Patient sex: M
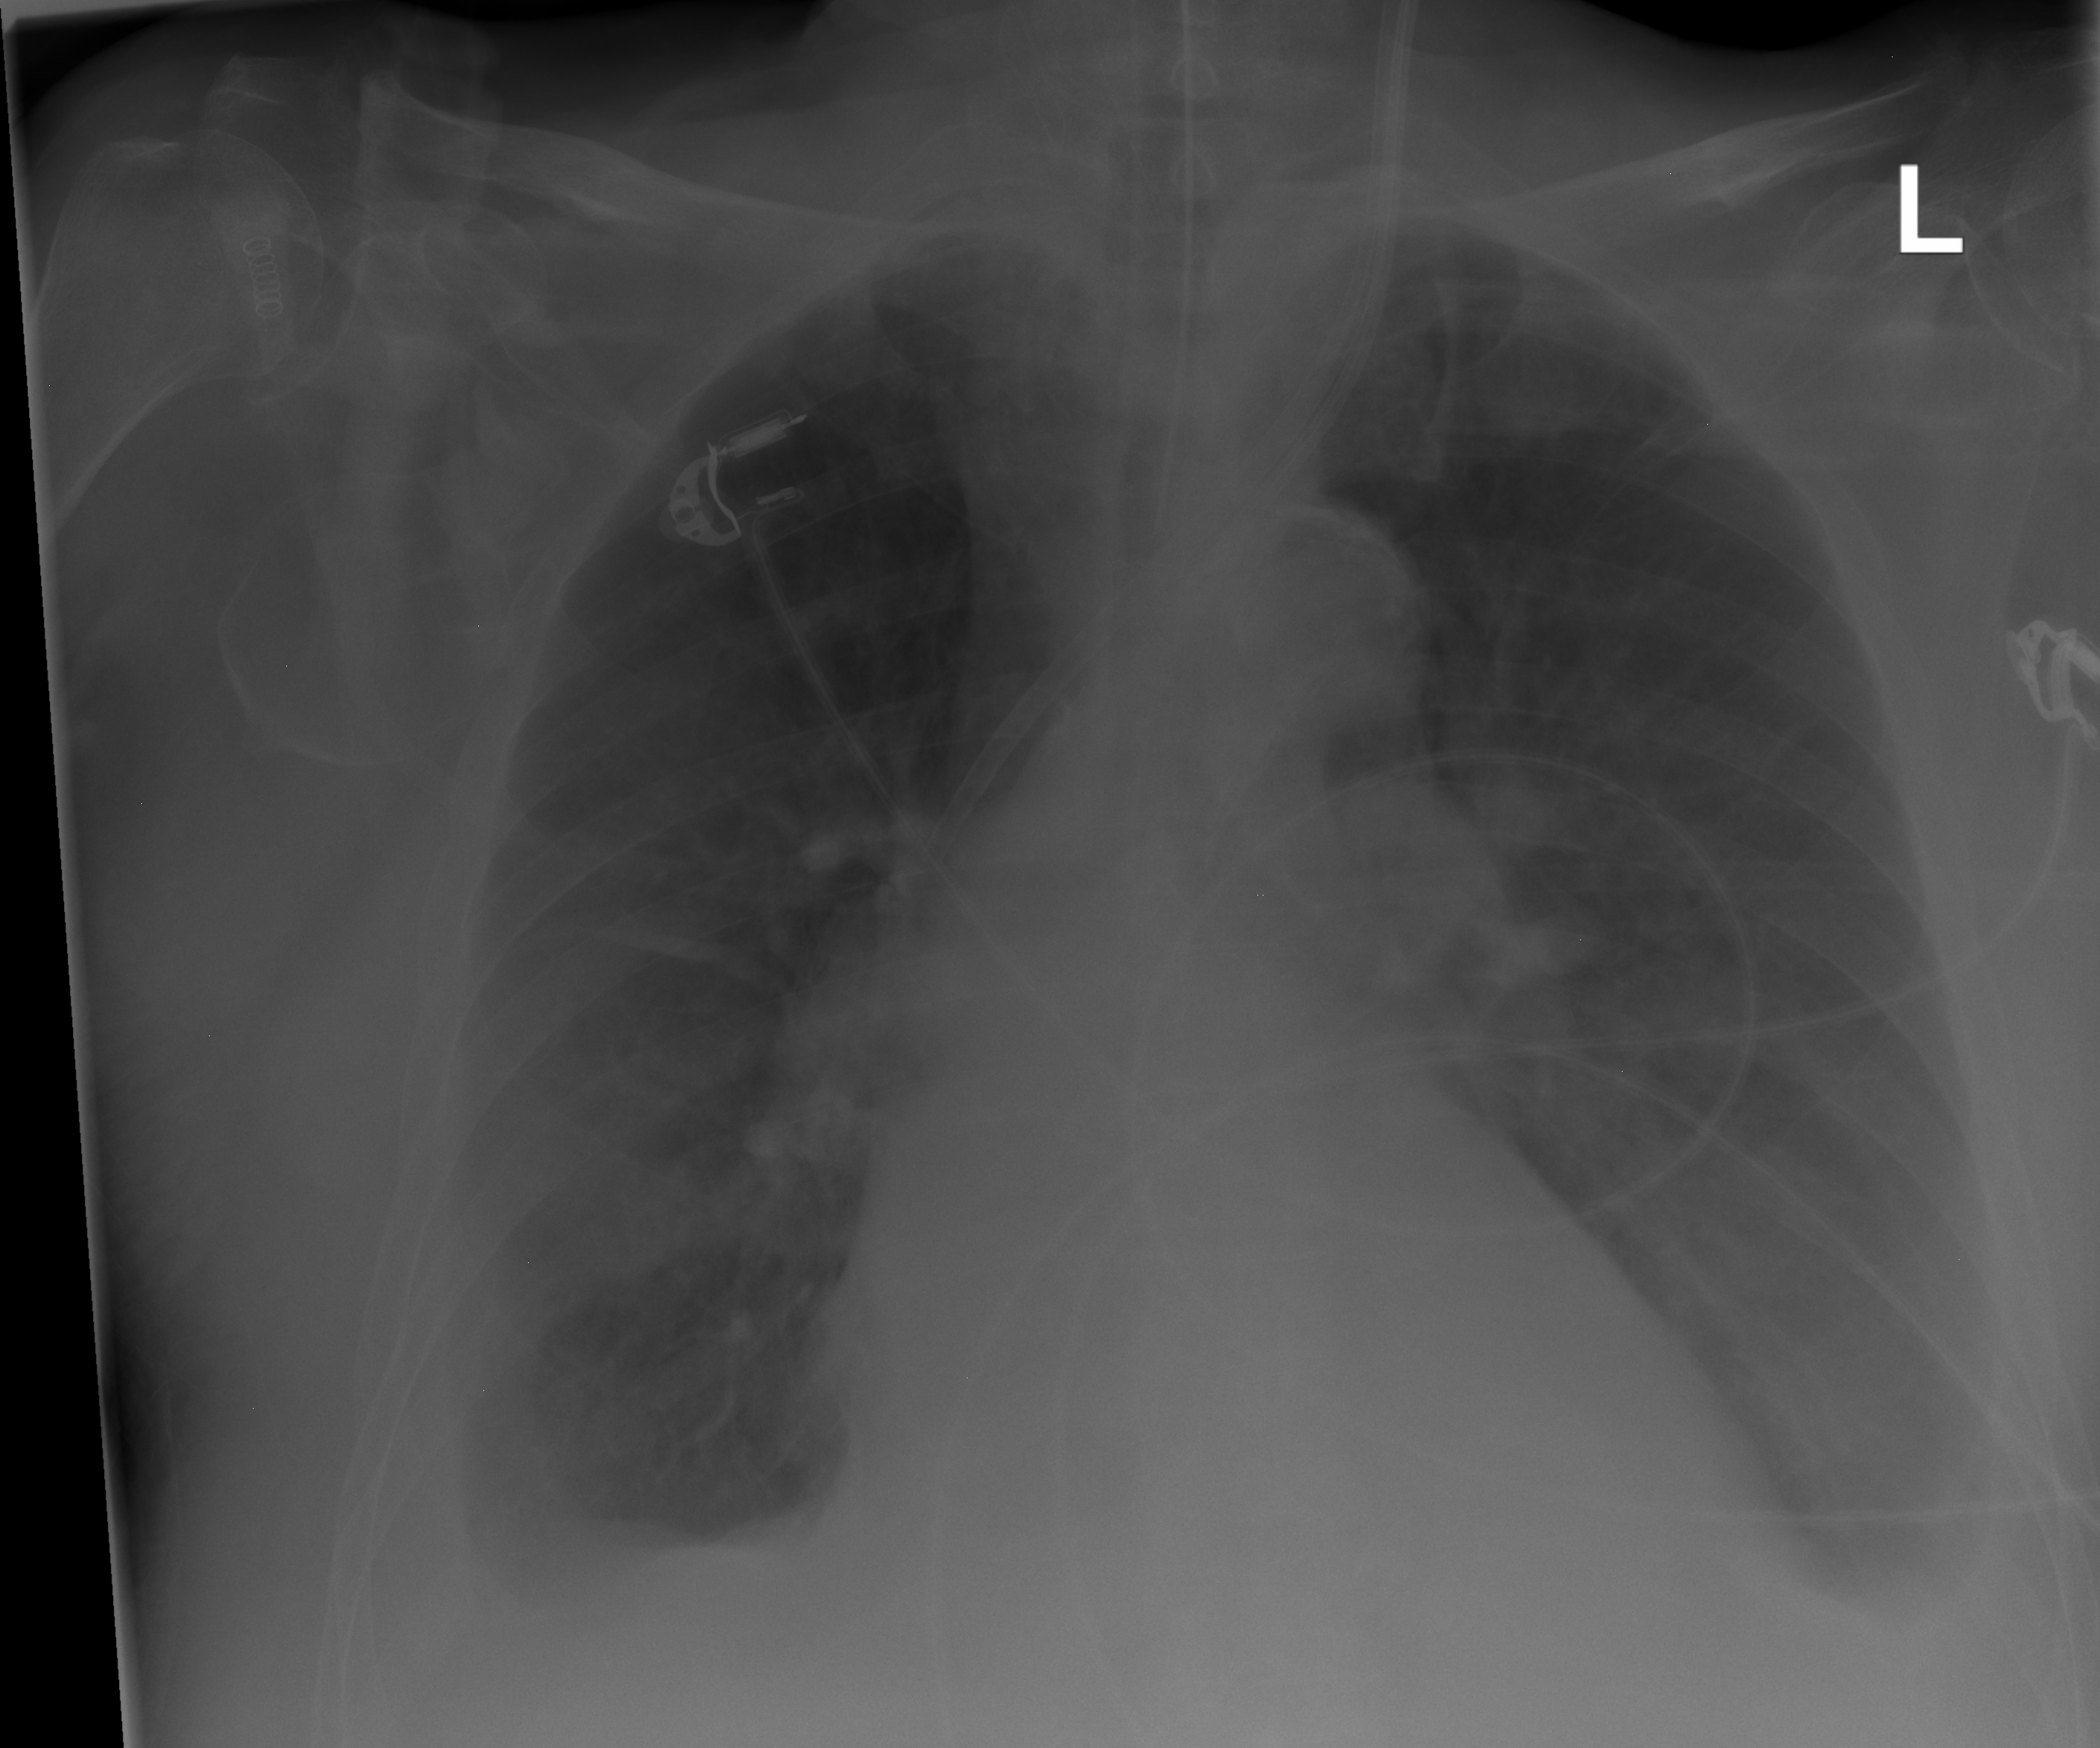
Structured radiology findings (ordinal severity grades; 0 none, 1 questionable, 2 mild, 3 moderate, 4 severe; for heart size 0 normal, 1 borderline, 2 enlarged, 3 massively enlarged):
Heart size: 0
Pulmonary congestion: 0
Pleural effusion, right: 3
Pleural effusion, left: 2
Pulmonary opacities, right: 0
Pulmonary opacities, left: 0
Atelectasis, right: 2
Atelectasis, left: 2